Field crop: maize
Growth stage: 1
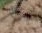
Species: atriplex